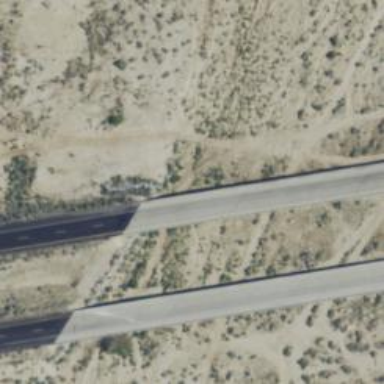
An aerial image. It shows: Bridge over motorway.